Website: macys
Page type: billing-address
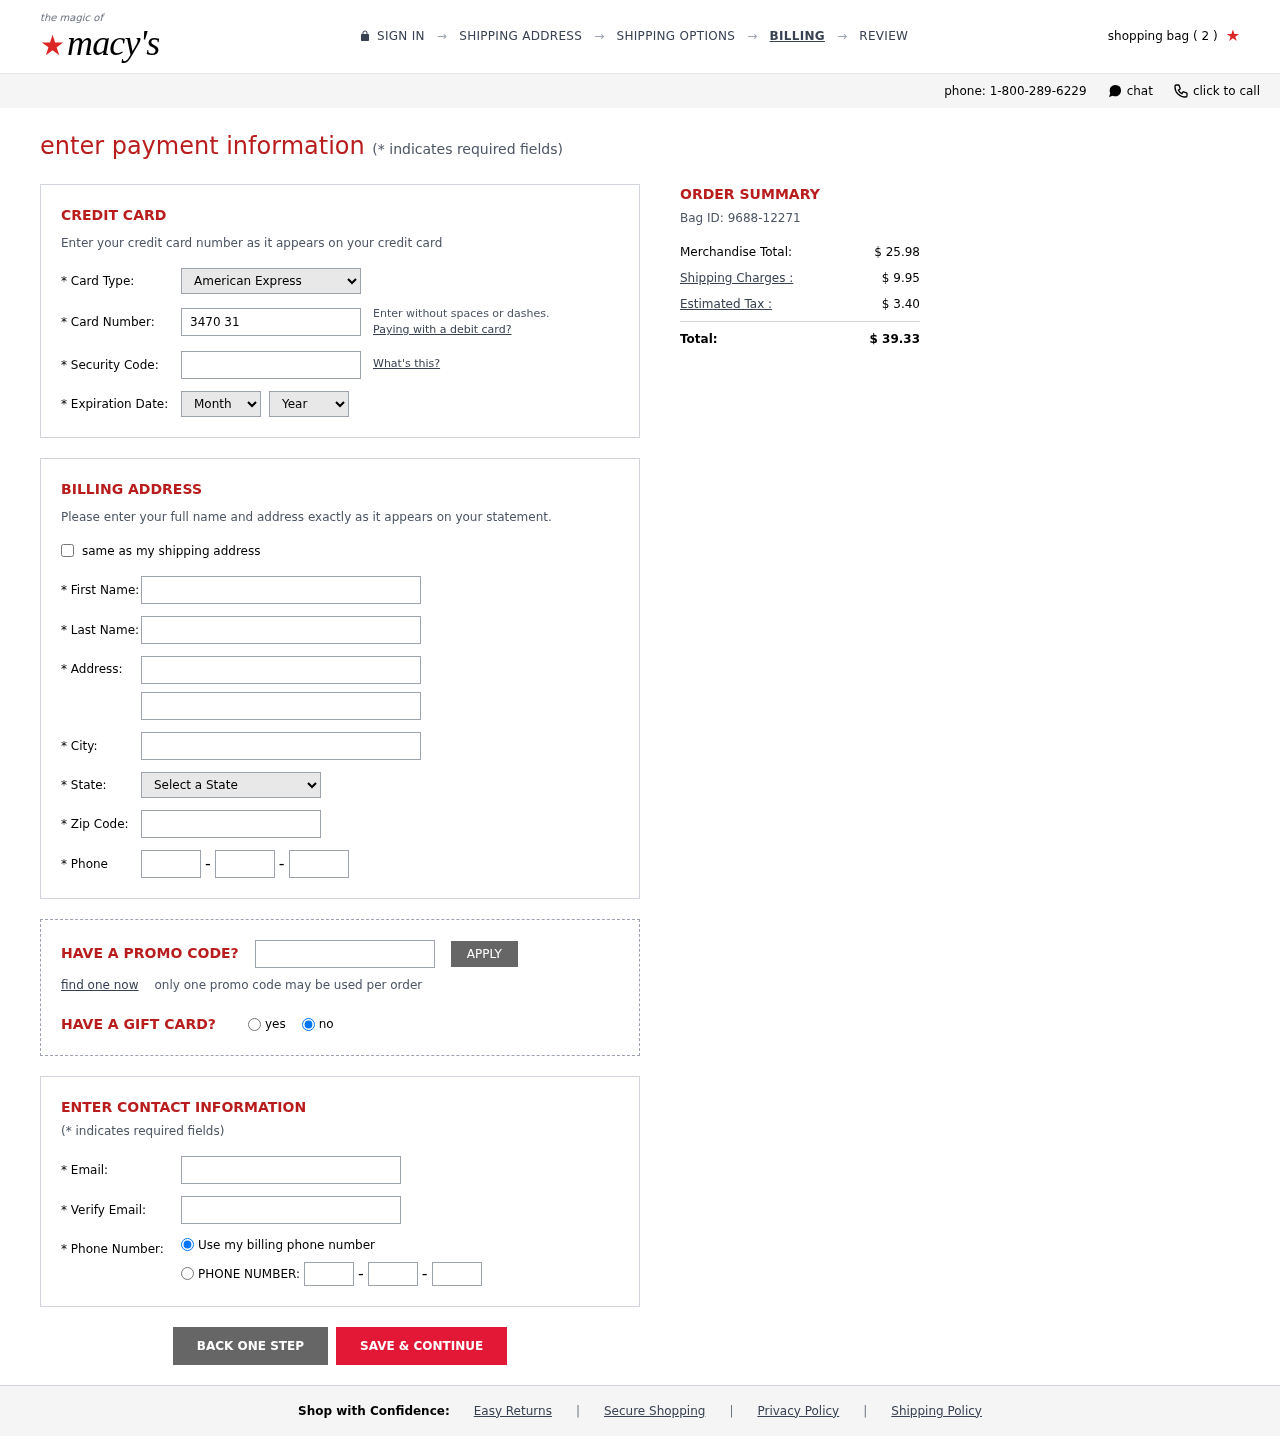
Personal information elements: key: PII_CARD_CVV
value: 2558
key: PII_CARD_EXPIRY_MONTH
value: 09
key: PII_CARD_EXPIRY_YEAR
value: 29
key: PII_CARD_NUMBER
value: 3470 3136 0481 201
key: PII_CARD_TYPE
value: American Express
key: PII_CITY
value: New Melissaland
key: PII_EMAIL
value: pamela.guerra@yahoo.com
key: PII_FIRSTNAME
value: Pamela
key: PII_LASTNAME
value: Guerra
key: PII_PHONE_AREA
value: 822
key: PII_PHONE_PREFIX
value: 461
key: PII_PHONE_SUFFIX
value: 5258
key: PII_POSTCODE
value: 41345
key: PII_STATE_ABBR
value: KS
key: PII_STREET
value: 47595 Erica View
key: PII_STREET2
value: Apt. 306
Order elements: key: ORDER_NUM_ITEMS
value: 2
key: ORDER_ID
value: Bag ID: 9688-12271
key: ORDER_SUBTOTAL
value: $ 25.98
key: ORDER_SHIPPING_COST
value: $ 9.95
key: ORDER_TAX
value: $ 3.40
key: ORDER_TOTAL
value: $ 39.33